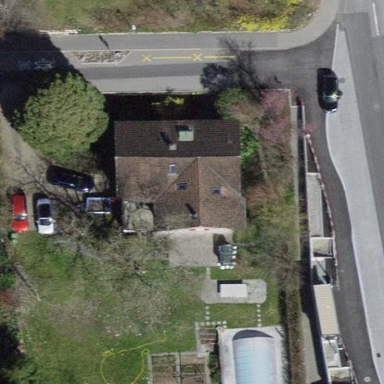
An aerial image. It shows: Detached building.